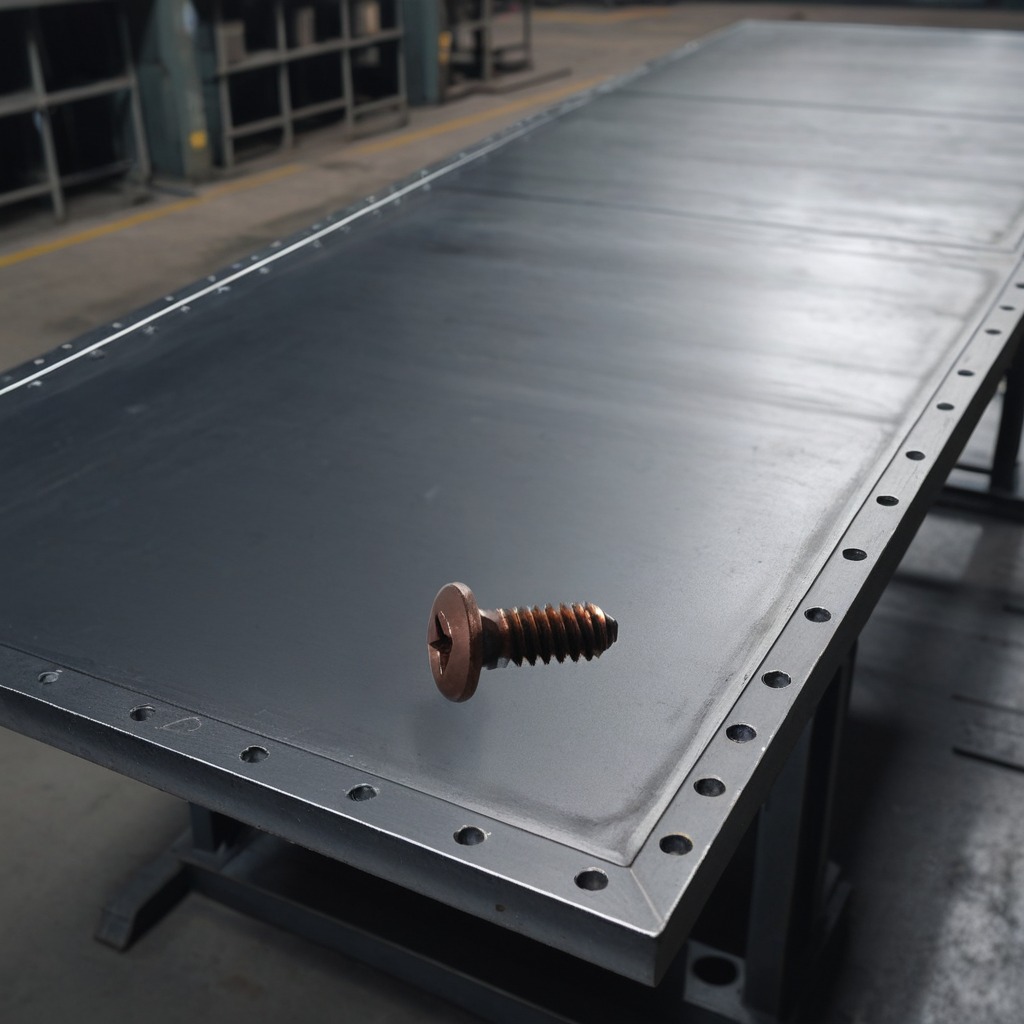
A metal screw lies on the cold steel table in a mining workshop.